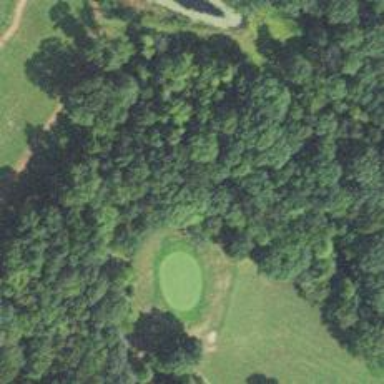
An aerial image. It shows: Path for both road and golf.